Question: This is my main screen<URL> when click on cell highlighted description goes to next view controller and cell is highlighted and when i am click on cell not highlighted thus cell not highlighted that's means only zero index cell highlighted no one other like one index second index how to highlight others.
I'm trying to add highlight cell in tableview like this:
<URL>
But in my code only highlight the first cell means zero index
<URL>
When click on second cell the second cell is not highlighted

How to highlight selected cell?
This is my function to highlight code:
'''
func setHighlighted(_ highlighted: Bool,animated: Bool){
if commentView != nil{
UIView.animate(withDuration: 3, animations: {
self.commentView.backgroundColor = UIColor(displayP3Red: 235/256, green: 187/256, blue: 194/256, alpha: 1.0)
}) { (completed) in
if completed {
UIView.animate(withDuration: 3, animations: {
self.commentView.backgroundColor = .clear
})
}
}
}
'''
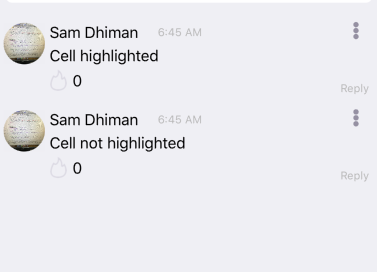
Answer: Remove code under 'setHighlighted' that set background color.
This is not the correct way to update, you can use 'setSelected' inside 'UITableVIewCell'
'''
override func setSelected(_ selected: Bool, animated: Bool) {
super.setSelected(selected, animated: true)
if selected {
// set selected color
} else {
// set un-selected color
}
}
'''
OR following approach
Allow multiple row selection from storyboard OR via code
'''
tableView.allowsMultipleSelection = true
let selectedBackgroundView = UIView(frame: CGRect.zero)
cell.selectedBackgroundView = selectedBackgroundView
'''
OR
'''
cell.multipleSelectionBackgroundView = selectedBackgroundView
'''